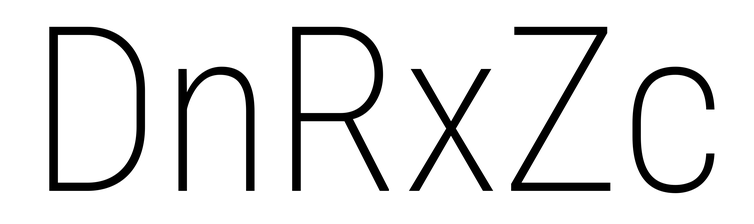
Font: Roboto_Condensed_ExtraLight